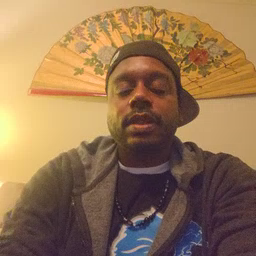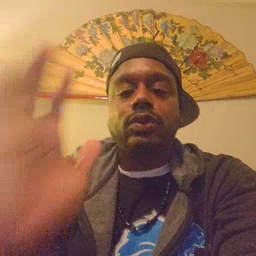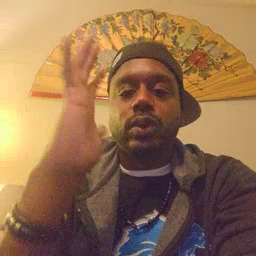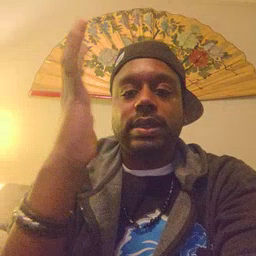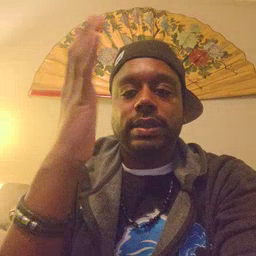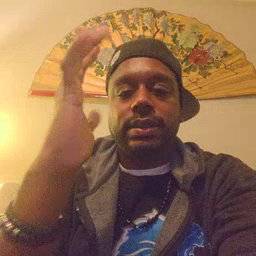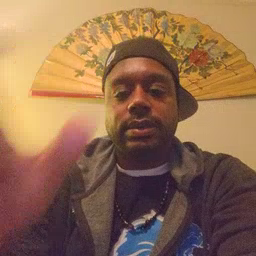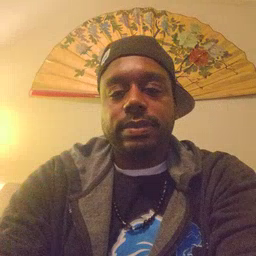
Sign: tree